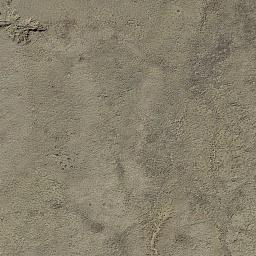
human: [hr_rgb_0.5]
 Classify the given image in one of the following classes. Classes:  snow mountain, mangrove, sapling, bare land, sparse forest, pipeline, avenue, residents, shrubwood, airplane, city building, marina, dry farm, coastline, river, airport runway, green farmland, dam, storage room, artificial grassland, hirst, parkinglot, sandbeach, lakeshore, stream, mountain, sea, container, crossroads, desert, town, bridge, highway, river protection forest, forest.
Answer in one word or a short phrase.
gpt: bare land